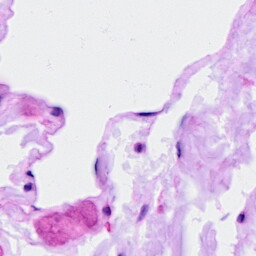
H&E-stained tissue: Ovarian